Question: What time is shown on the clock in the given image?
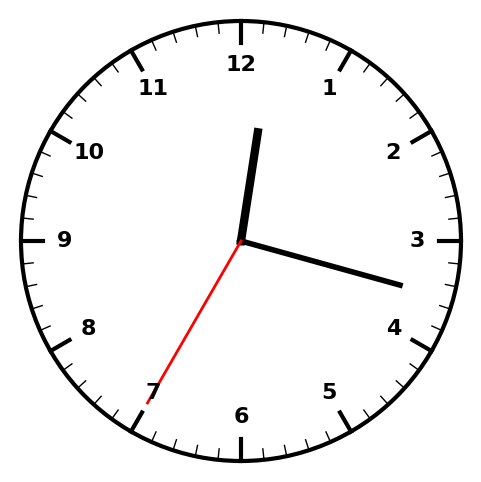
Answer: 12:17:35